Question: I am writing a program in which the requirements are as follows:
Has a string variable called Name that is set to your full name, including spaces.
Clears the AL register only, NOT the rest of the EAX register.
Loops through each character in the Name variable.
Combines each character using the XOR command.
Stores the final XOR result in the AL register.
Includes a DumpRegs command at the end of the program.
I've been trying to get this correct and have been trying to use examples in the book, however, I just keep getting errors. Here is what I have:
'''
INCLUDE Irvine32.inc
.data
name BYTE "Joe Smith" , 0 ;
temp BYTE SIZEOF name DUP(0)
.code
main PROC
mov al,0
mov esi,0
mov ecx,SIZEOF name
Combine:
xor al,name[esi]
inc esi
loop Combine
Call DumpRegs
exit ; exit to operating system
main ENDP
END main
'''
And I am getting the errors:

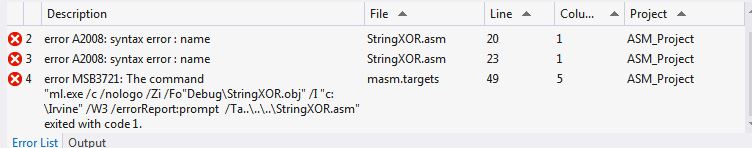
Answer: 'name' is a reserved symbol - change it to something else, e.g. 'name_buff'.